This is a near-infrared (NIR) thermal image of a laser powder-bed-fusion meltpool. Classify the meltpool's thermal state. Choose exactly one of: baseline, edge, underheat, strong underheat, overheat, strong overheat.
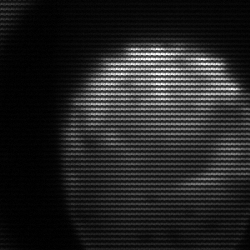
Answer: edge